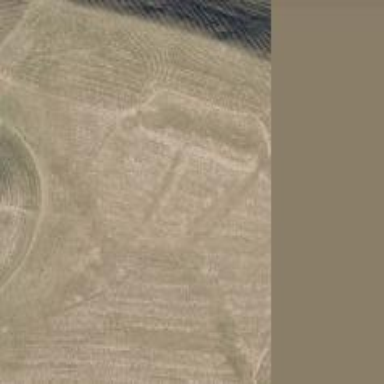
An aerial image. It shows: Archaeological site with historical significance.